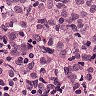
Metastatic tissue present: yes